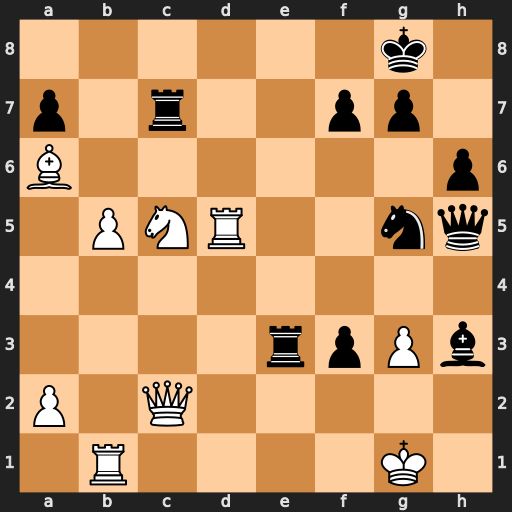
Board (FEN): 6k1/p1r2pp1/B6p/1PNR2nq/8/4rpPb/P1Q5/1R4K1
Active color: w
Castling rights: -
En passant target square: -
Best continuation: Rd8+ Re8 Rxe8#